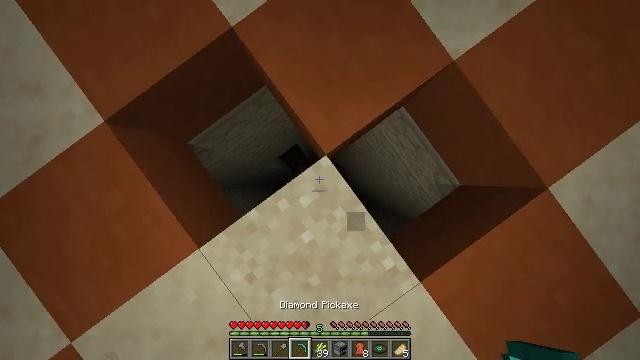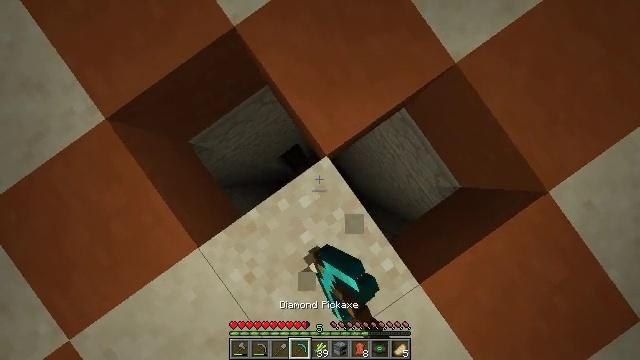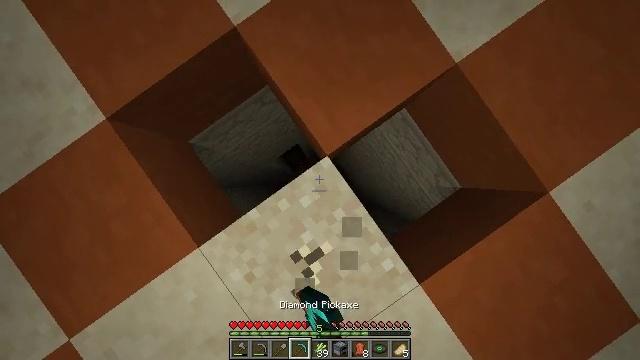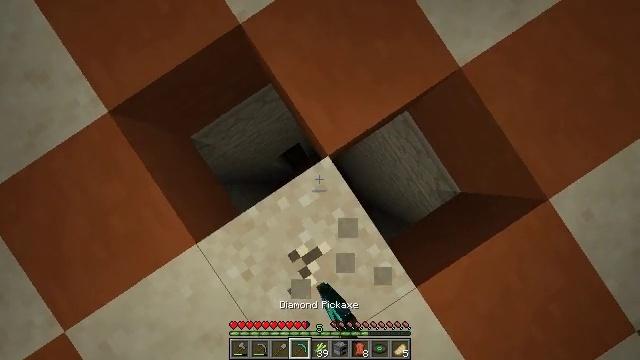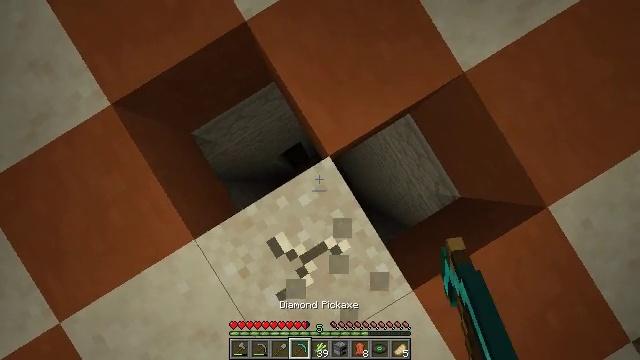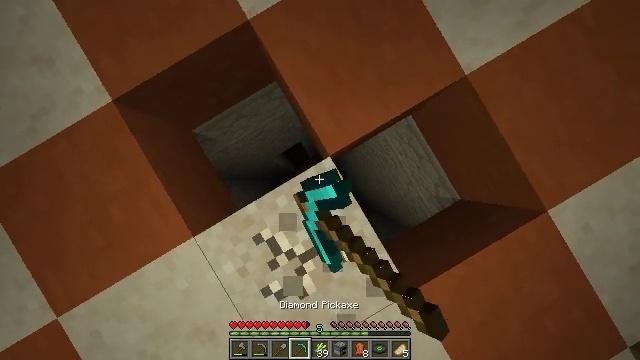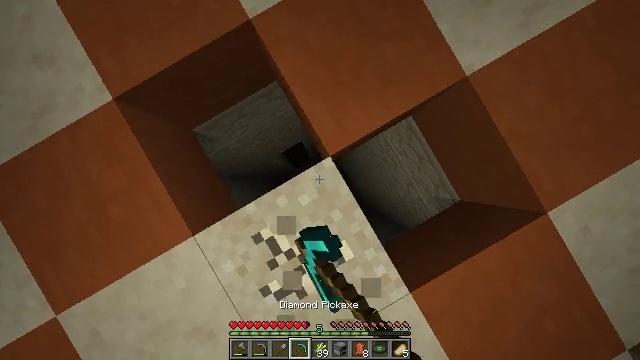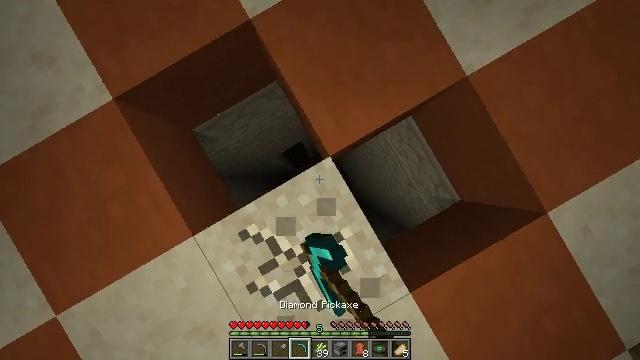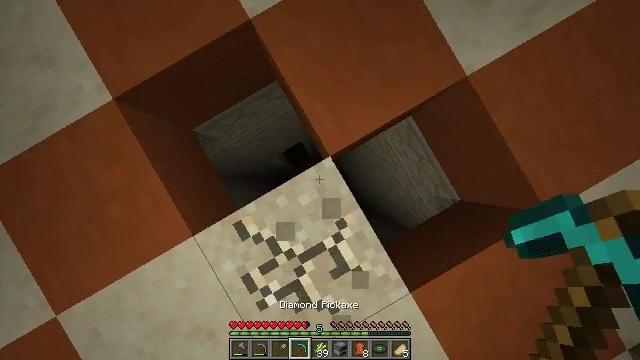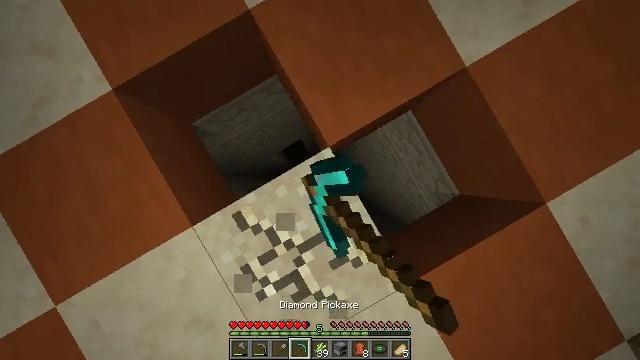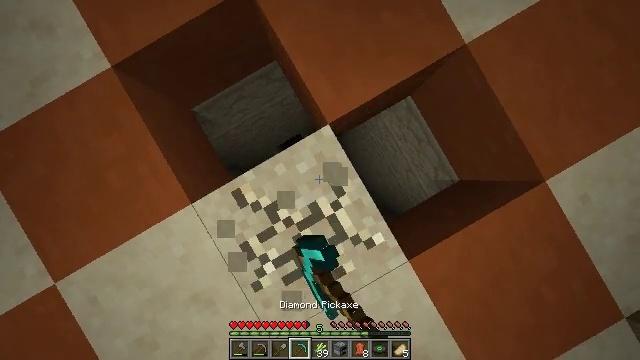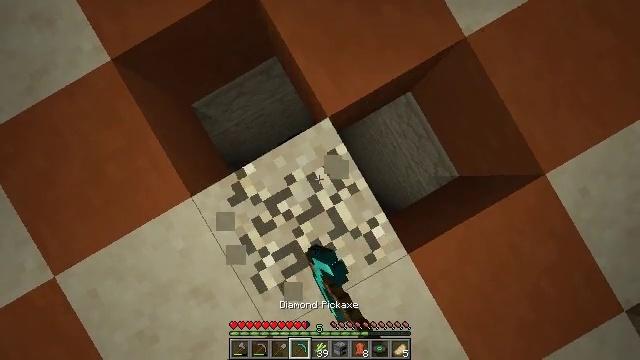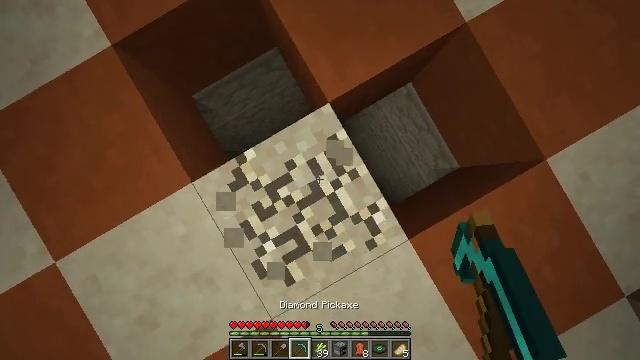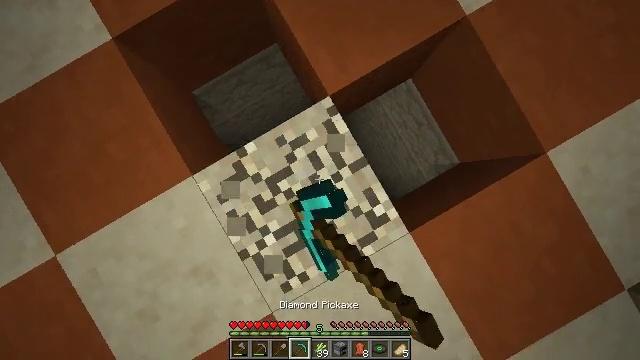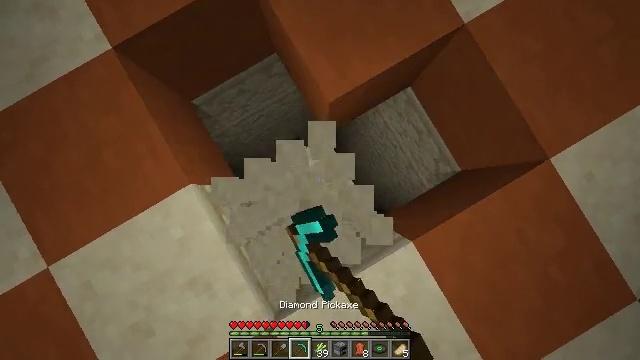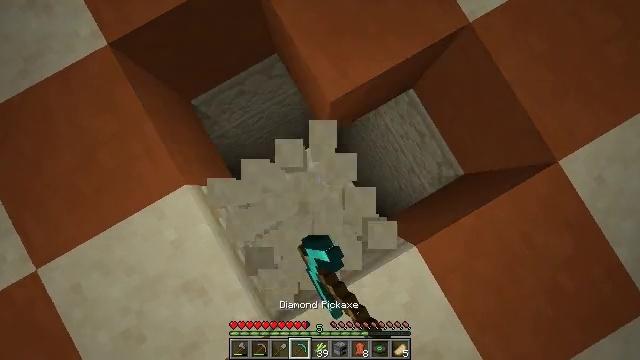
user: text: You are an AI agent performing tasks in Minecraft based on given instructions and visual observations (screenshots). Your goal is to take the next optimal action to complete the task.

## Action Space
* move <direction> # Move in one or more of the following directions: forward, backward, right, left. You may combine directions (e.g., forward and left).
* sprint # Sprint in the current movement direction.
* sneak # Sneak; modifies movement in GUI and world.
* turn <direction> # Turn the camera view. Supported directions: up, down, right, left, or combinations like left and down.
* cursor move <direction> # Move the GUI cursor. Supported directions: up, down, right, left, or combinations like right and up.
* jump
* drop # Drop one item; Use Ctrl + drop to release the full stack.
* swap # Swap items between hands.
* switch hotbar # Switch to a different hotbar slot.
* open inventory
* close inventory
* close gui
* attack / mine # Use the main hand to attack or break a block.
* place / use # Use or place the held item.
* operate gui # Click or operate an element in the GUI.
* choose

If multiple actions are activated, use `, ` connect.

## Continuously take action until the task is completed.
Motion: motion action
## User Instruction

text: Attack the ground to gather sand.
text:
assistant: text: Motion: turn down, attack / mine
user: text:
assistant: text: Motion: attack / mine
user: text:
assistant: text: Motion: turn left and down, attack / mine
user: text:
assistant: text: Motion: turn left and down, attack / mine
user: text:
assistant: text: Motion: turn left and down, attack / mine
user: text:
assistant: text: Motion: attack / mine
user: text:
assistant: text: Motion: attack / mine
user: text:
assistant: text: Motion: attack / mine
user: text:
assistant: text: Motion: move back, attack / mine
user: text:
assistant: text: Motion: move back, attack / mine
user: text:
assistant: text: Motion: attack / mine
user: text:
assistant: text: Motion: attack / mine
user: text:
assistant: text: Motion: attack / mine
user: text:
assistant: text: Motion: turn up, attack / mine
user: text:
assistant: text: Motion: attack / mine
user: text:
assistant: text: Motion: attack / mine
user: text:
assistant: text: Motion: attack / mine
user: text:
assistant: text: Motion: attack / mine
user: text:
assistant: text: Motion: attack / mine